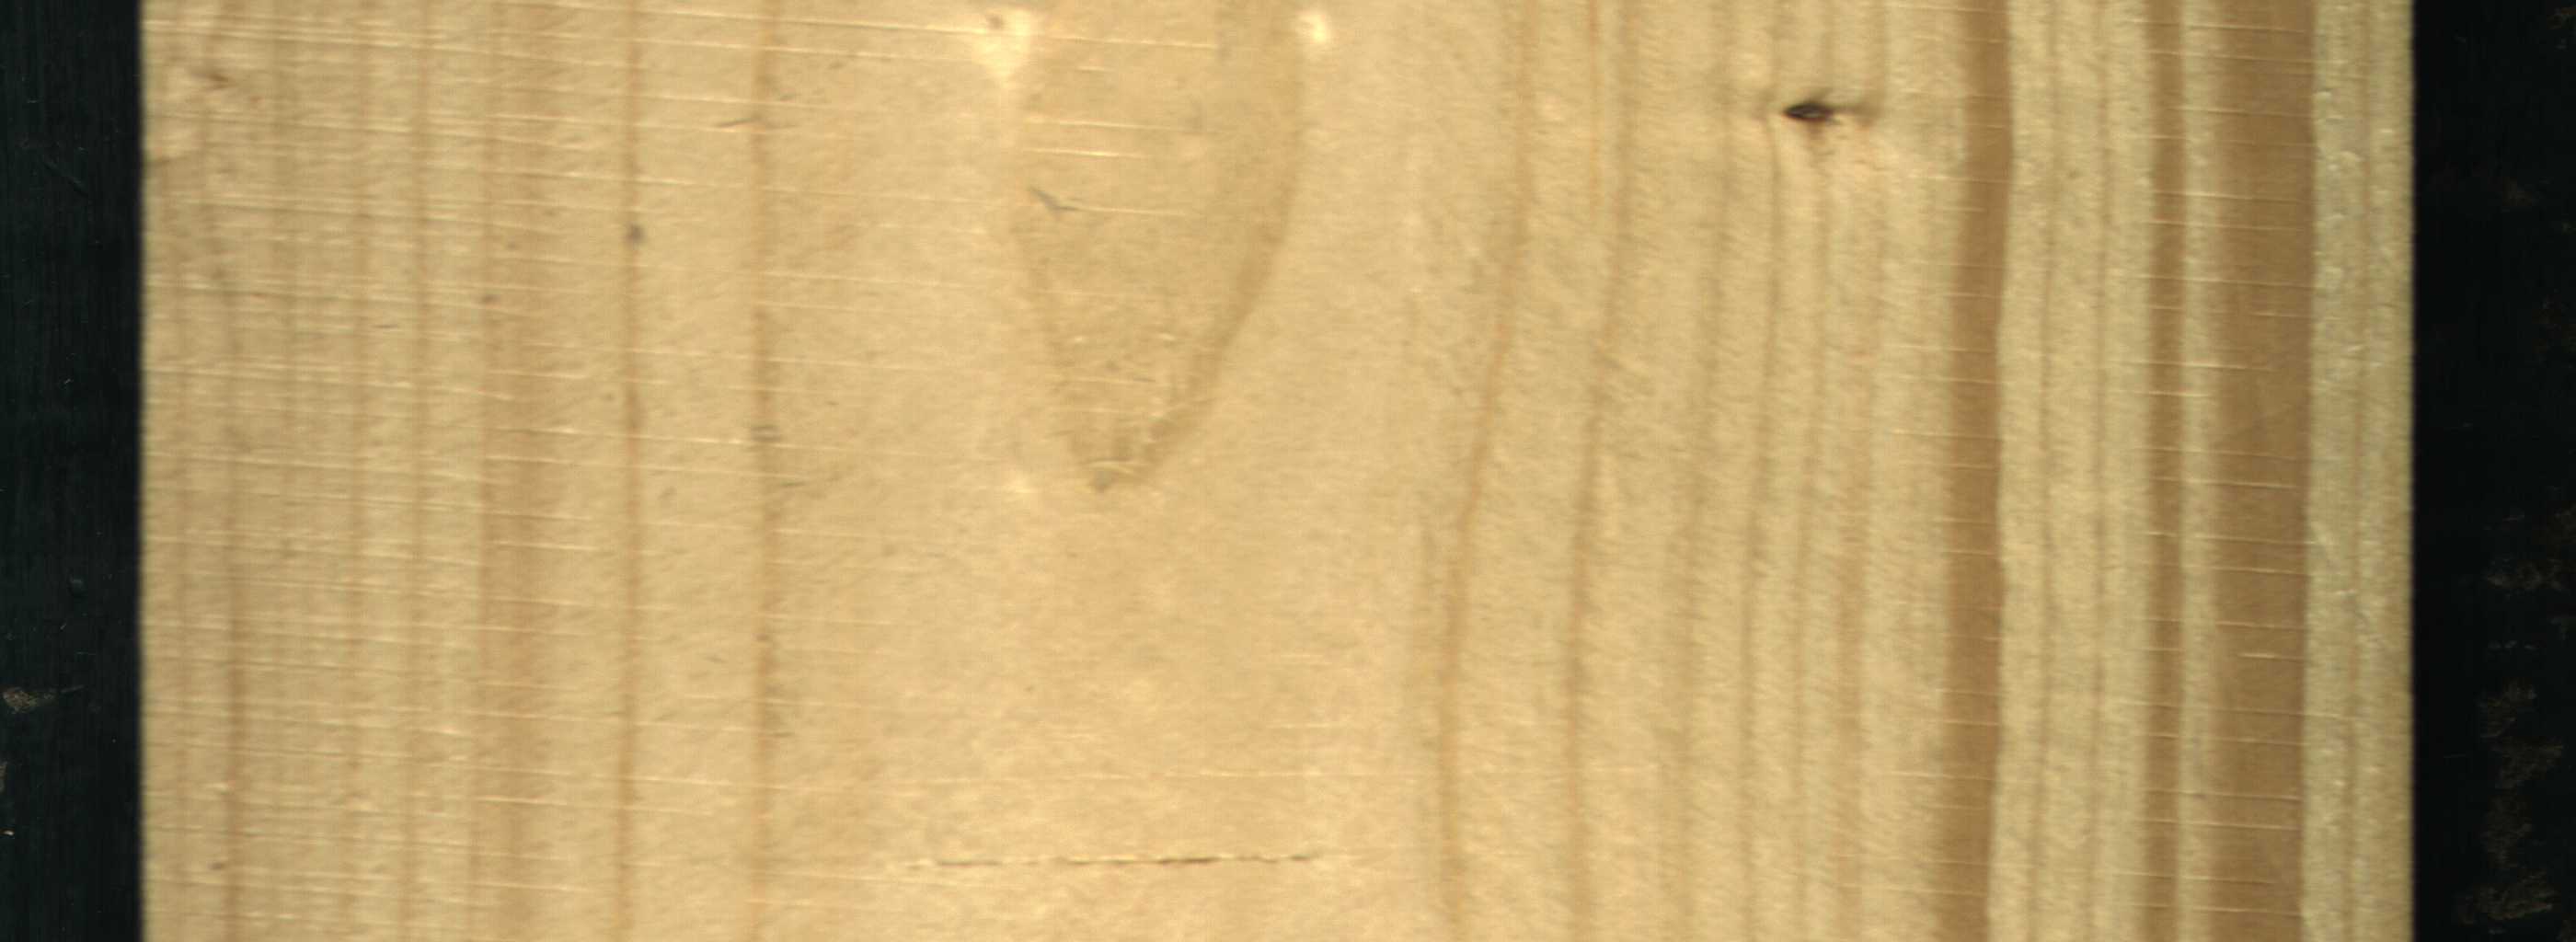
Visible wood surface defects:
Quartzity
Quartzity
Dead_Knot